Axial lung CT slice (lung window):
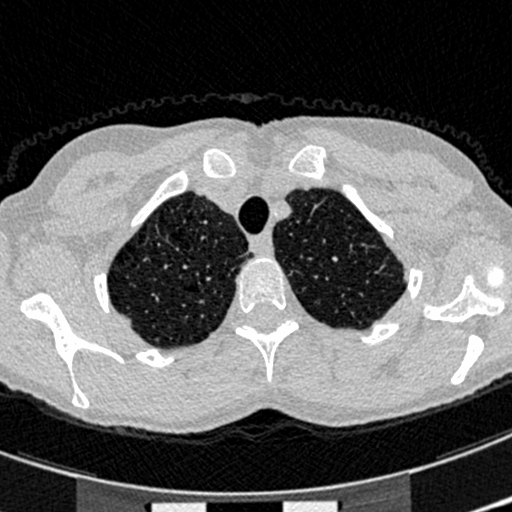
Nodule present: no